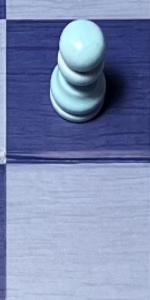
Label: Empty